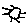
Label: sun